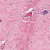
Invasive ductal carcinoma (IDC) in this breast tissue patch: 0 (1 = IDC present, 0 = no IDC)